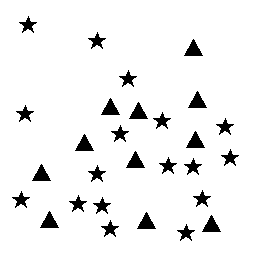
Squares: 0
Triangles: 11
Stars: 17
Total shapes: 28